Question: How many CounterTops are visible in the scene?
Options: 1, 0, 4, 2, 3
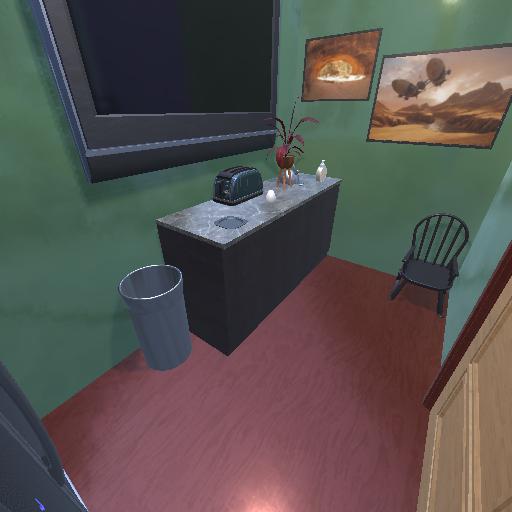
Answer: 1